Field crop: maize
Growth stage: 2
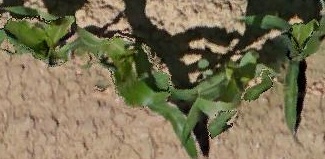
Species: maize